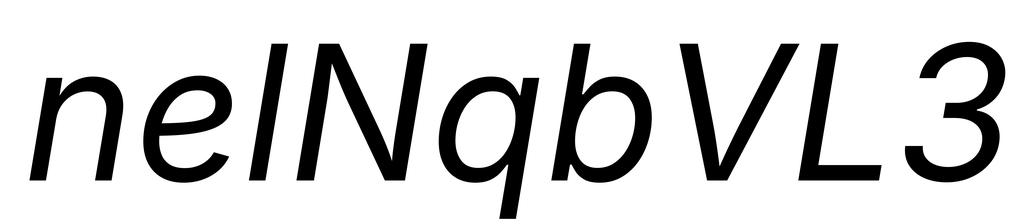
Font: Inter-Italic_Italic